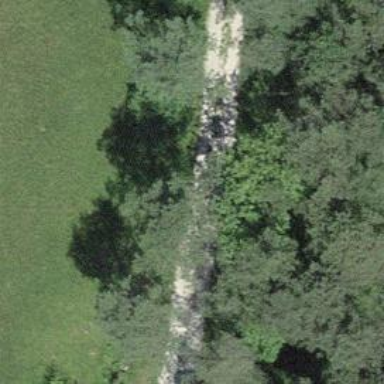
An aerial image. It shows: Compacted track with grade4 tracktype.